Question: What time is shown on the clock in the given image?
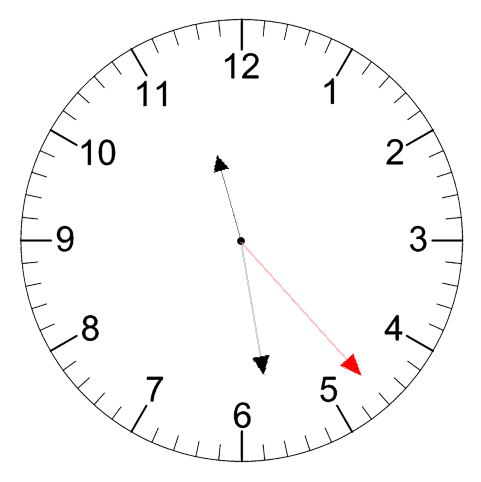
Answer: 11:28:23